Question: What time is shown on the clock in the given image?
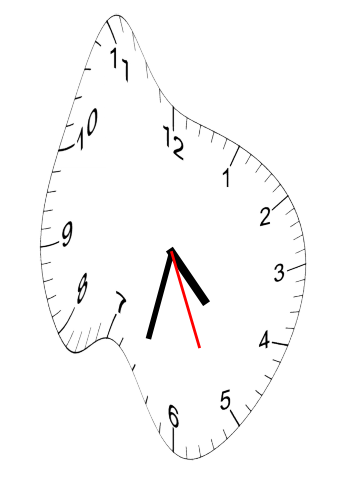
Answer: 04:32:26